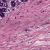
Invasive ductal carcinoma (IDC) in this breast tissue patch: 0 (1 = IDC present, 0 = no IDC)